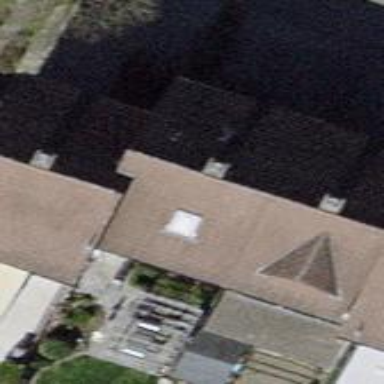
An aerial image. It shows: Terrace building.